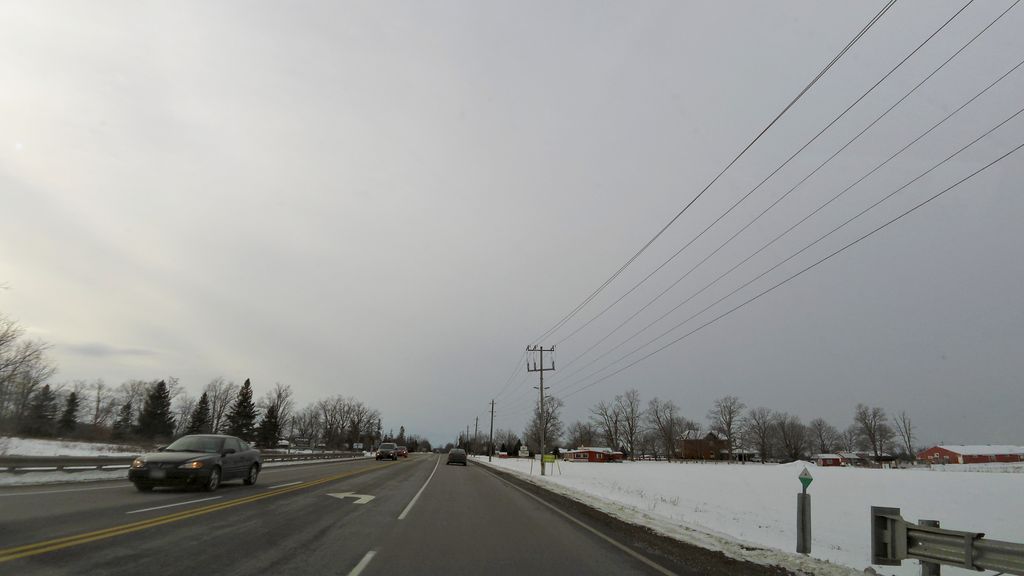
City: hamilton